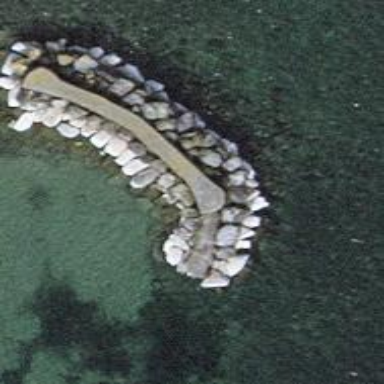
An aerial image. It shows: Breakwater structure.